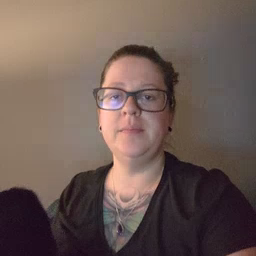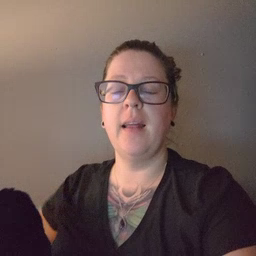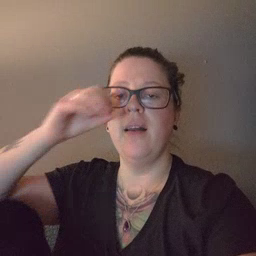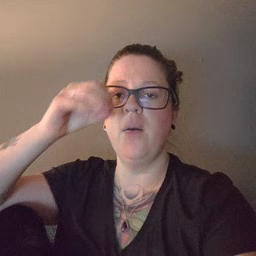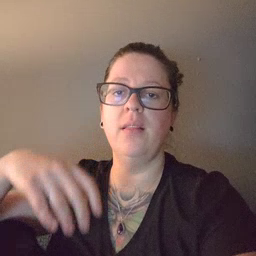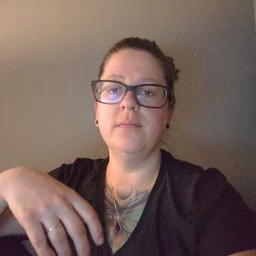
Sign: owl